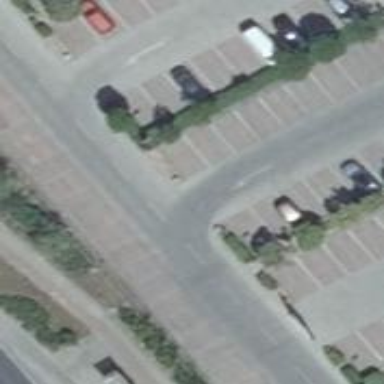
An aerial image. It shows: Parking aisle designated as service road.